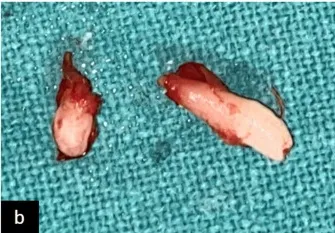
Extracted two supernumerary teeth.
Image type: medical_photograph (other_medical_photograph)